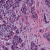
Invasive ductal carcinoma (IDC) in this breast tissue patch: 1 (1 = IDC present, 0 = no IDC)